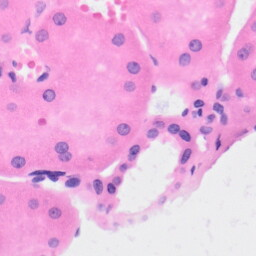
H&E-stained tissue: Kidney